Interaction volume radius: 5 \u00c5
Interaction volume height: 10 \u00c5
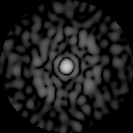
Disorder parameter: 0.8217